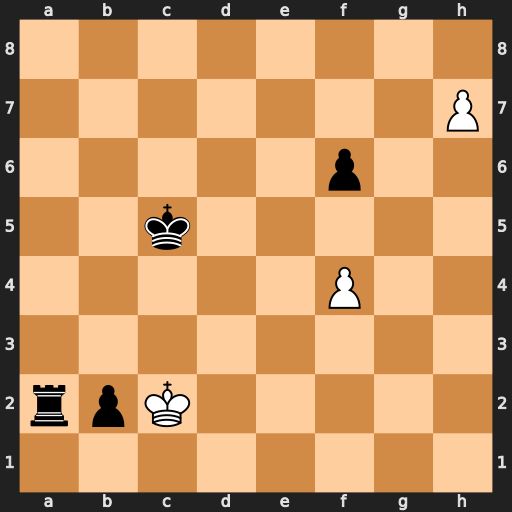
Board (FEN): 8/7P/5p2/2k5/5P2/8/rpK5/8
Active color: w
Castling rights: -
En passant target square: -
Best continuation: h8=Q b1=R+ Kxb1